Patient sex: M
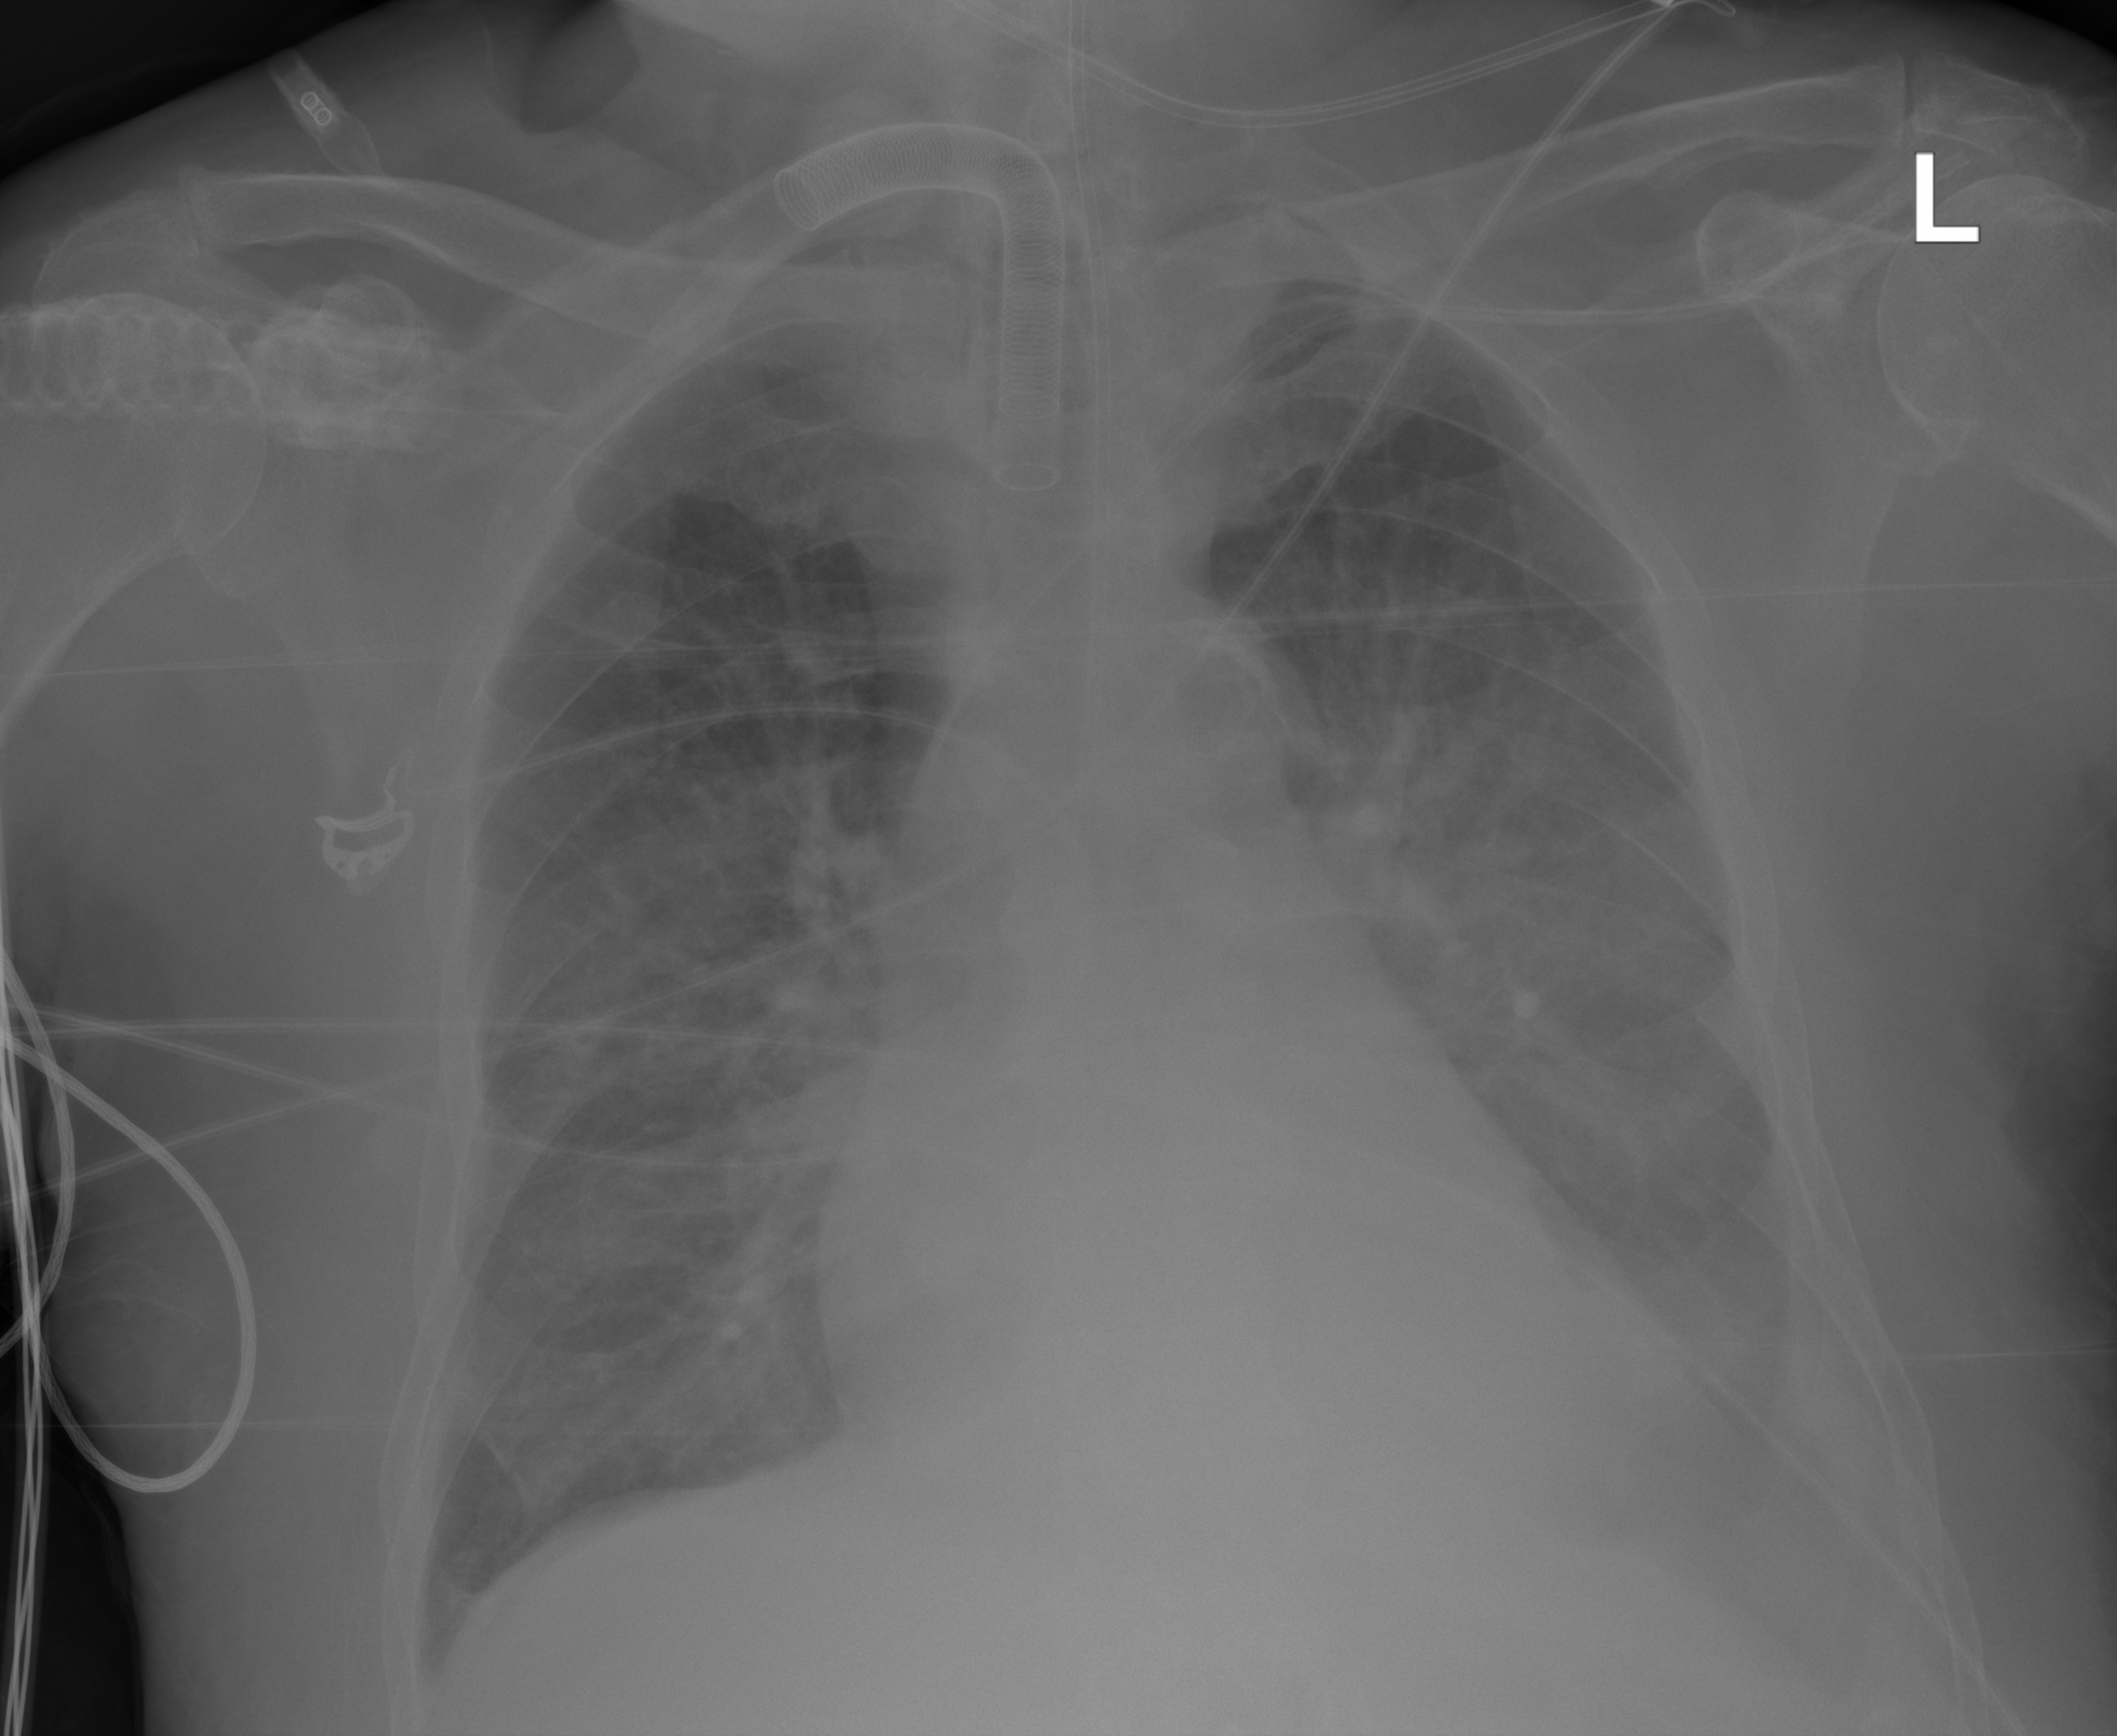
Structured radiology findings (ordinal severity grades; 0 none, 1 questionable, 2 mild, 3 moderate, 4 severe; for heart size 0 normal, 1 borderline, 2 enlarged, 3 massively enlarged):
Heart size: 1
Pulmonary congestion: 1
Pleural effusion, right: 0
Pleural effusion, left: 2
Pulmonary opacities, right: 0
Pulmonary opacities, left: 0
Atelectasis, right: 0
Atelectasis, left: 2